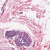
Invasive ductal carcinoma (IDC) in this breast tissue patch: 0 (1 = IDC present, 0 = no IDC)